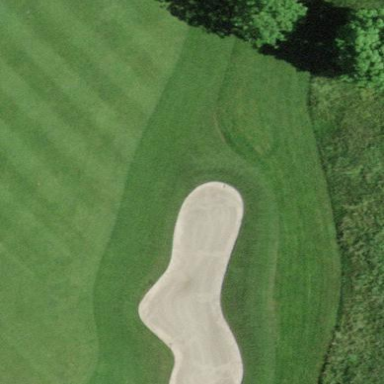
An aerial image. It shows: Golf bunker filled with sandy terrain.